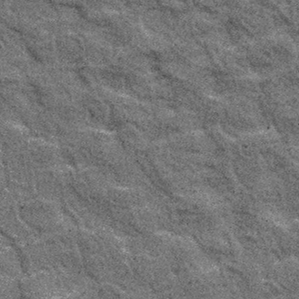
Label: frost